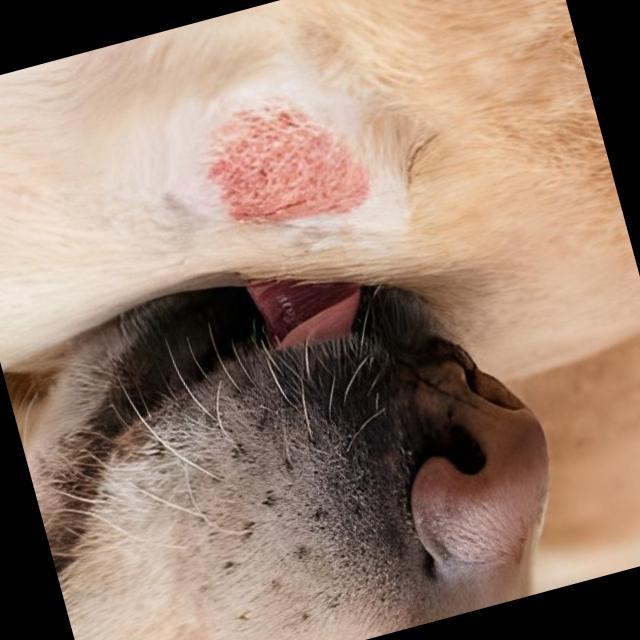
Canine dermatitis — inflammation of the skin presenting with erythema, pruritus, papules, and excoriation. May be allergic, contact, or atopic in origin.